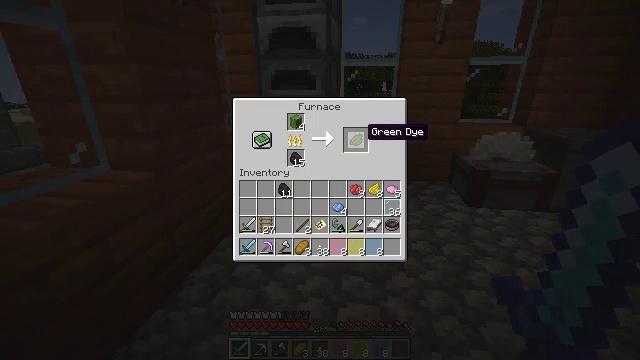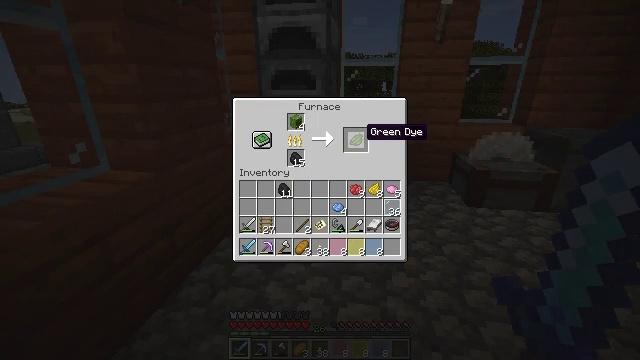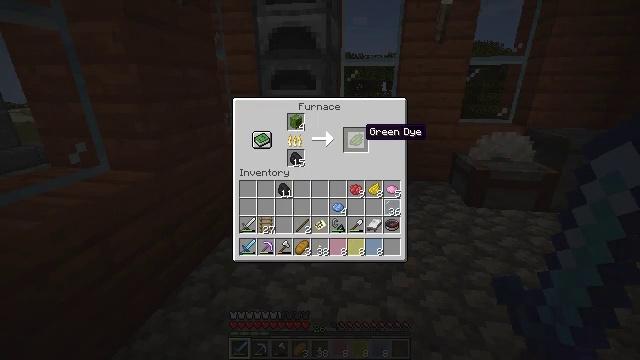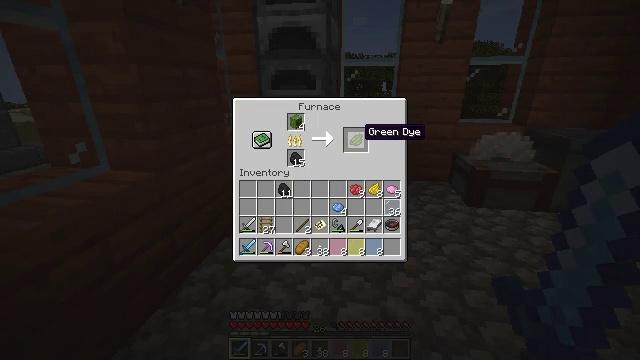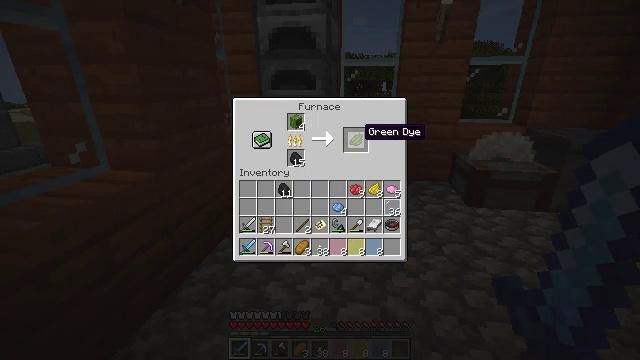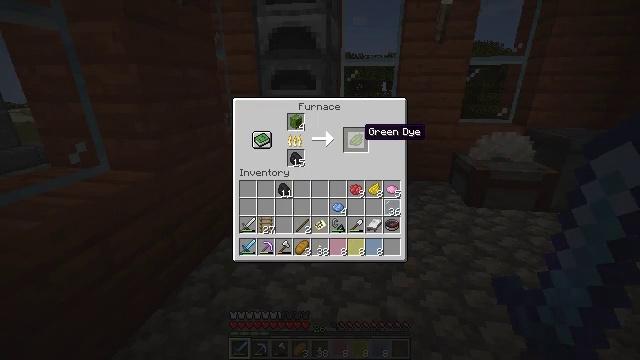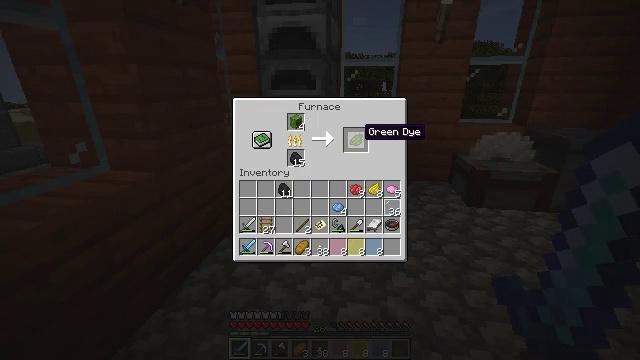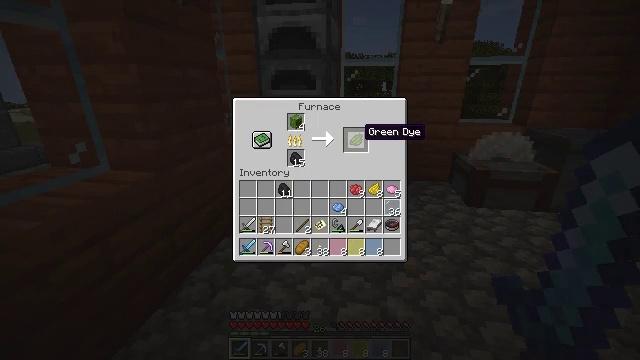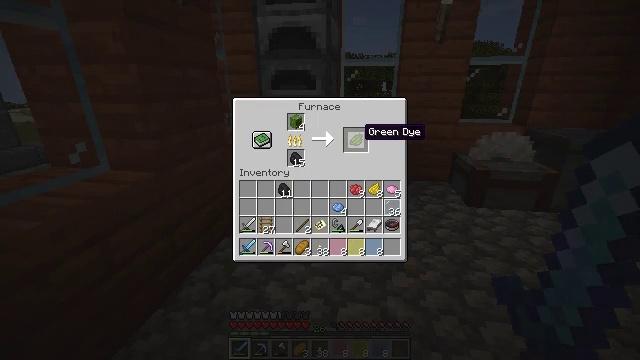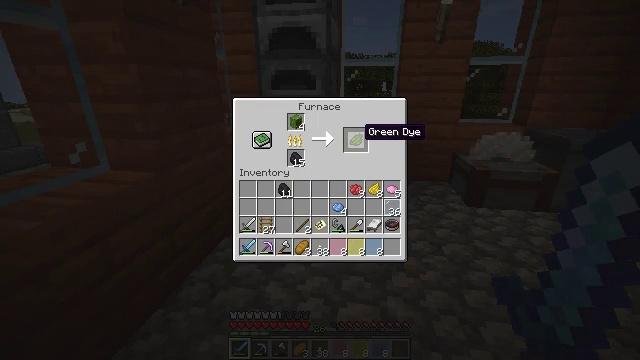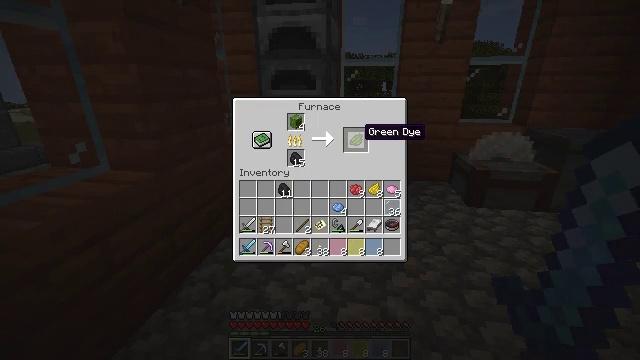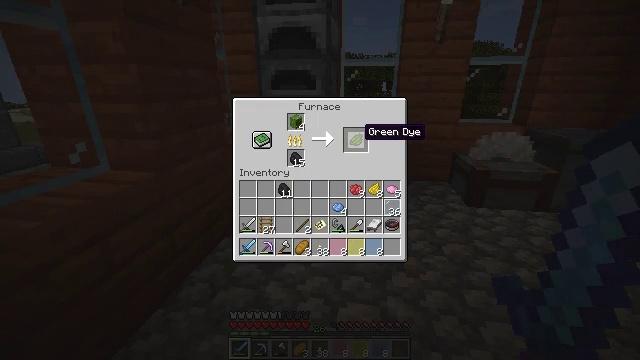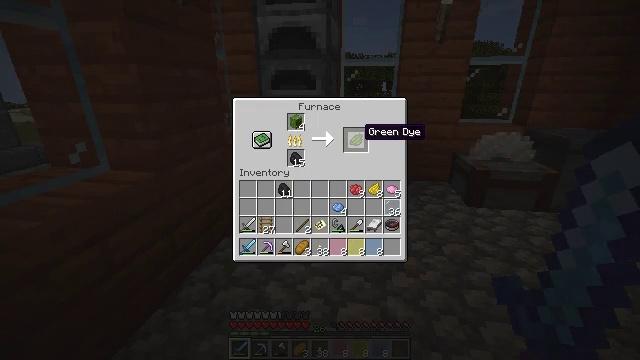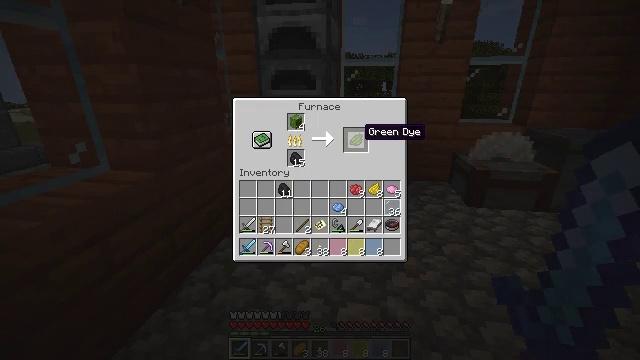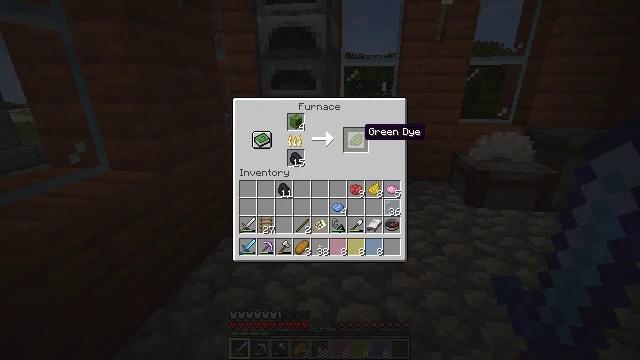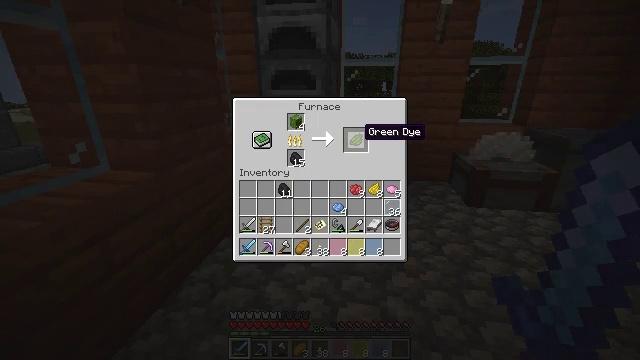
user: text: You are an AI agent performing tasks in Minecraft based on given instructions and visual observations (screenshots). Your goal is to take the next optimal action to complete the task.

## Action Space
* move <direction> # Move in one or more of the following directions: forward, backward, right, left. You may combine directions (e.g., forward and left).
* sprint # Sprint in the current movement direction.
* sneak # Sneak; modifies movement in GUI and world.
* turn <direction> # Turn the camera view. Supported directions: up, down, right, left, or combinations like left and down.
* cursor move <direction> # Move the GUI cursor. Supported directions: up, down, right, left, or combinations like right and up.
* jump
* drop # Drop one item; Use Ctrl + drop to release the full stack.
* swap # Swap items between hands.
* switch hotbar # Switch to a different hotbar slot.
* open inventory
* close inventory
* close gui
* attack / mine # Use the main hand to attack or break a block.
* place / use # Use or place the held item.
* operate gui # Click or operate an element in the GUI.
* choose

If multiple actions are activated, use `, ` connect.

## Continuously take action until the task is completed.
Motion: motion action
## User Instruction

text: Get green dye by smelting cactus in a furnace.
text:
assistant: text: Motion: no_op
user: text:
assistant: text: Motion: no_op
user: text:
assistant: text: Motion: no_op
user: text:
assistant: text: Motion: no_op
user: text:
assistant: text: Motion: no_op
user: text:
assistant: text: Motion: no_op
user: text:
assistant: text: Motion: no_op
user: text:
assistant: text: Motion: no_op
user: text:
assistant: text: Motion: no_op
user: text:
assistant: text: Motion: no_op
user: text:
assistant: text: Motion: no_op
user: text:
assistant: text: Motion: no_op
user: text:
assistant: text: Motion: no_op
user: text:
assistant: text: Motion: no_op
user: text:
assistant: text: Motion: no_op
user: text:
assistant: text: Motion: no_op
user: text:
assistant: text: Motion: no_op
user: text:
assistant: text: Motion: no_op
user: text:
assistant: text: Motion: no_op
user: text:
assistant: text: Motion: no_op
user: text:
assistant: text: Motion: no_op
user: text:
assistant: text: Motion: no_op
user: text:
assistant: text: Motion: no_op
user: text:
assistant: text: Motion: no_op
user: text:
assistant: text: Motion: no_op
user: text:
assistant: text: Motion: no_op
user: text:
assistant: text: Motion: operate gui
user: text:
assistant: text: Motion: operate gui
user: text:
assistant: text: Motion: operate gui
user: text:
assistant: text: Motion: cursor move down